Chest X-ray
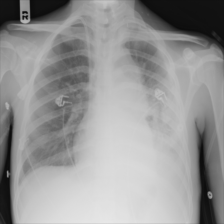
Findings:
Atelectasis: negative
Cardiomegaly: negative
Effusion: positive
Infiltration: negative
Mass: positive
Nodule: negative
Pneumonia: negative
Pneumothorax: negative
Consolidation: positive
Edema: negative
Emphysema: negative
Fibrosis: negative
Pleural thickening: negative
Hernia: negative